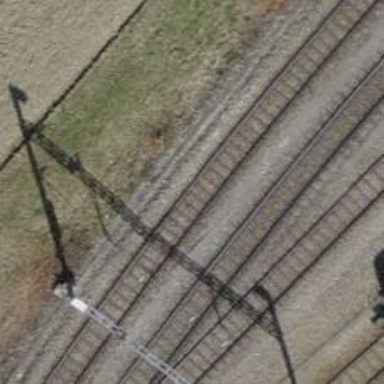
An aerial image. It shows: Single railway spur track.